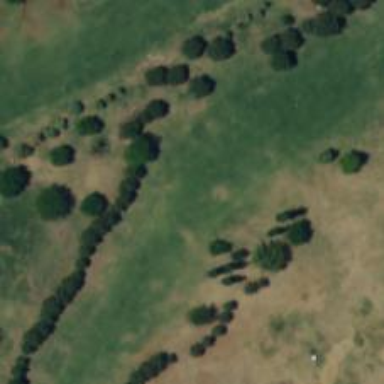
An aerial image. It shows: View of golf hole.